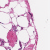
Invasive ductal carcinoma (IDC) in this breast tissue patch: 0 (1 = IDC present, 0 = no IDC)